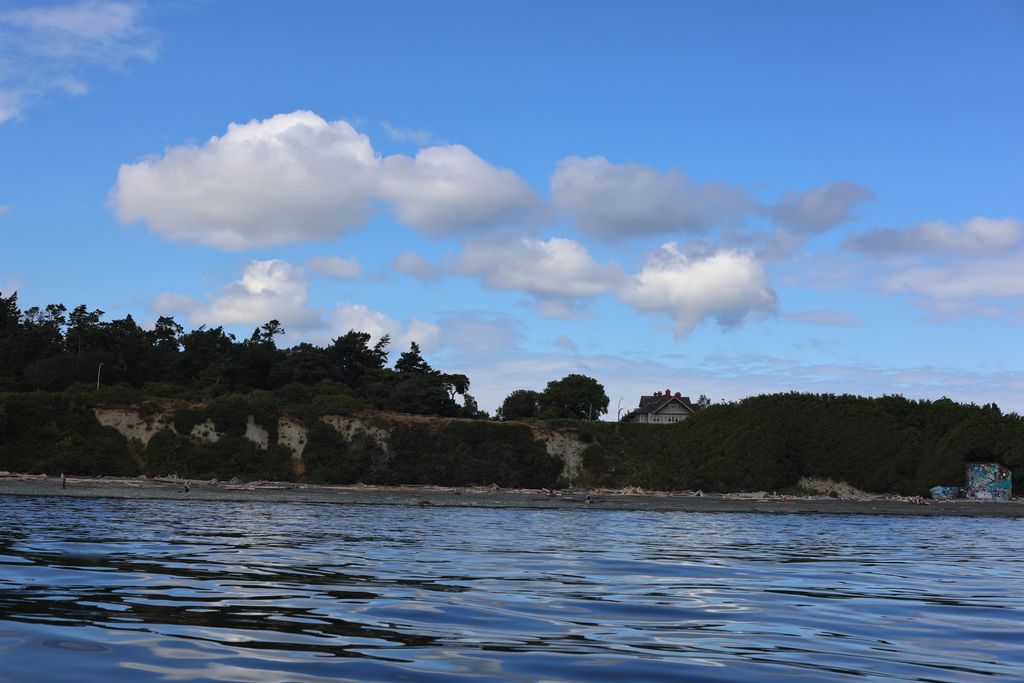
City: victoria